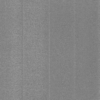
Label: dusty